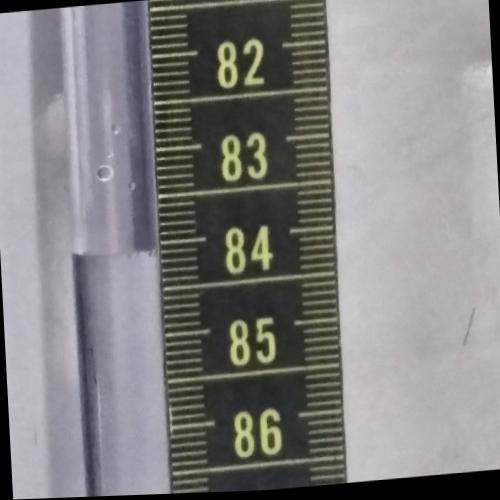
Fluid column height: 84.1 cm